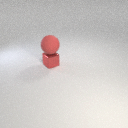
small red metal cube below large red rubber sphere